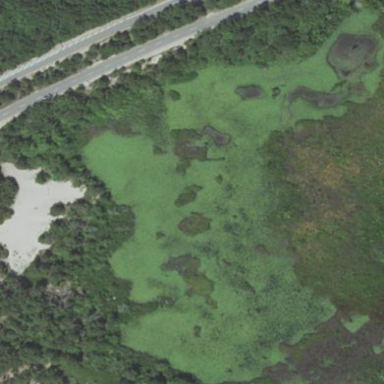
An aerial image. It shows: Marshy wetland area.